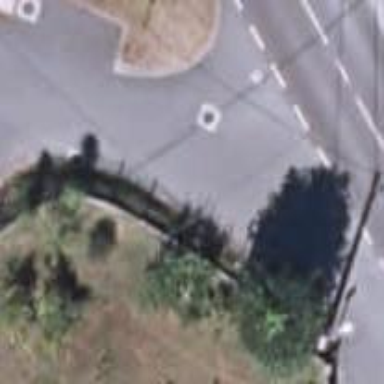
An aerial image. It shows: Sidewalk.